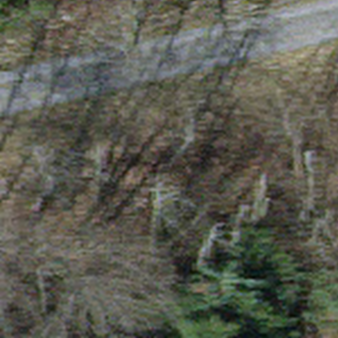
Label: other